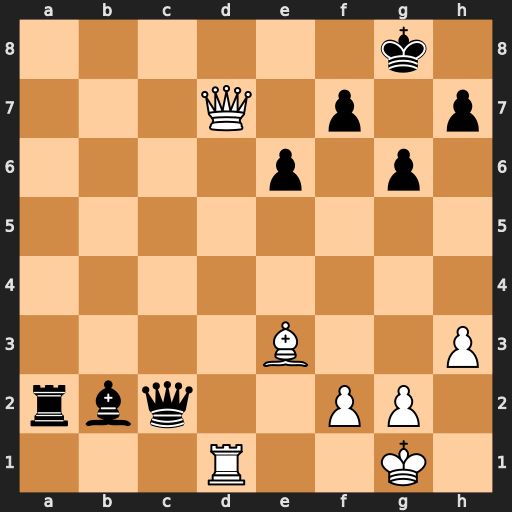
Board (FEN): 6k1/3Q1p1p/4p1p1/8/8/4B2P/rbq2PP1/3R2K1
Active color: w
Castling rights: -
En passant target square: -
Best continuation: Qe8+ Kg7 Rd8 Qb1+ Kh2